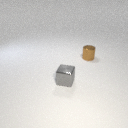
small brown metal cylinder to the right of small gray metal cube